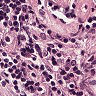
Metastatic tissue present: no